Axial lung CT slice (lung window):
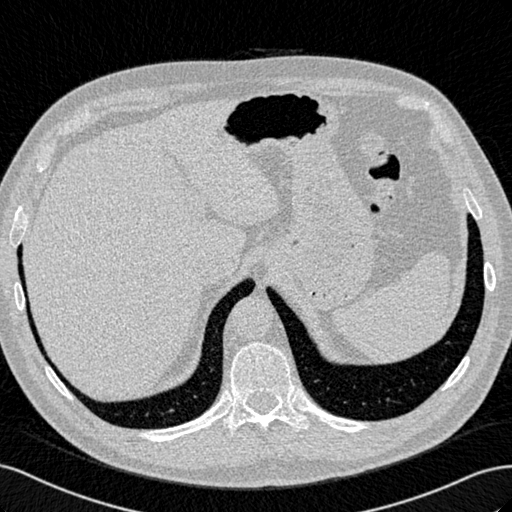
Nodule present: no